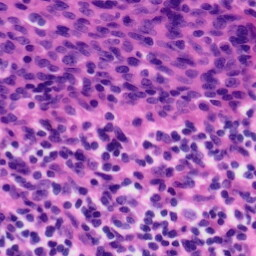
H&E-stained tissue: Tonsil